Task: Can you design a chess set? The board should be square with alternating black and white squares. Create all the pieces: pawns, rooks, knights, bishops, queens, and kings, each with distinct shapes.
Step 1312:
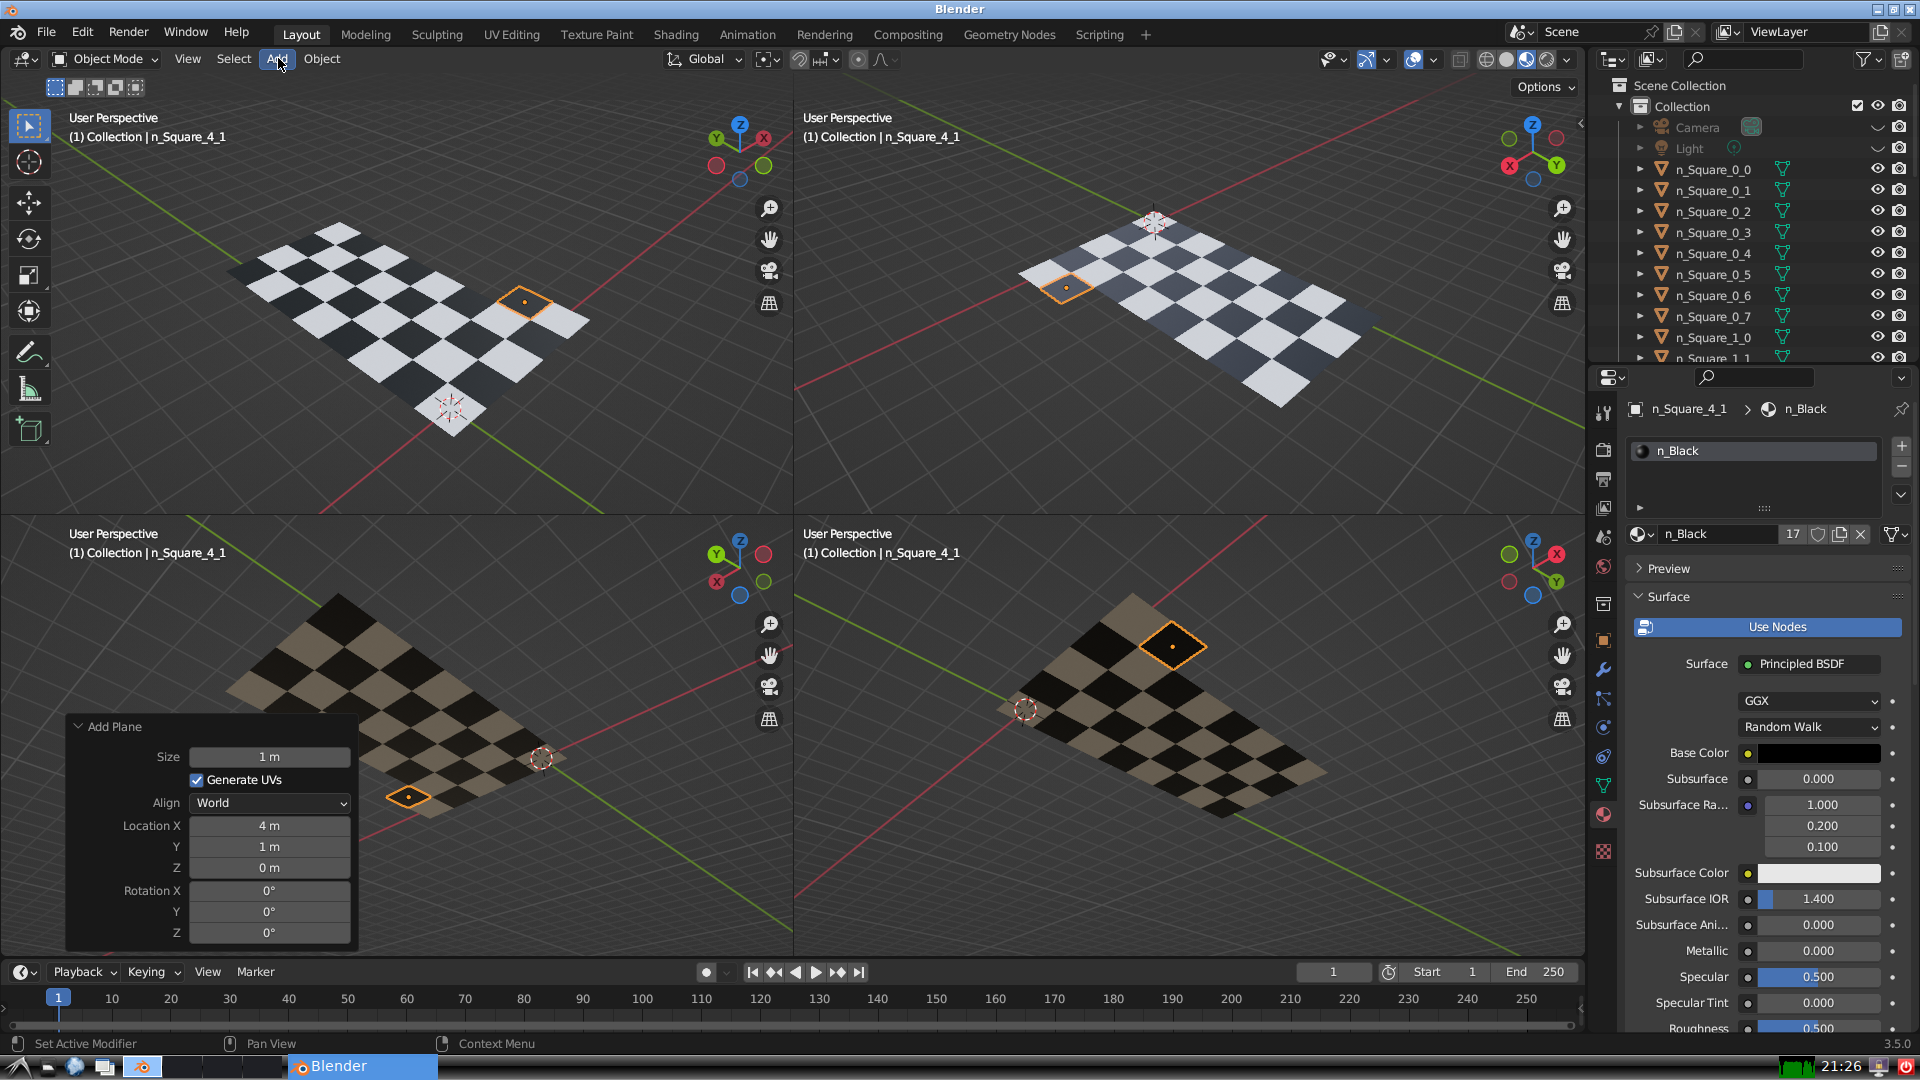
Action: click: no